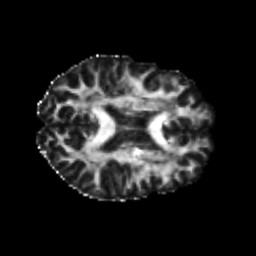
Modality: FA
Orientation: axial
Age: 21
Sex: male
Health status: healthy
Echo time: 0.074 s